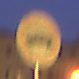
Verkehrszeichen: VerbotPersonenkraftwagen
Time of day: Night
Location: Outdoor (Urban)
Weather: Clear
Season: NotSpecified
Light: Artificial